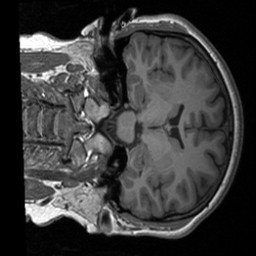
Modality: T1w
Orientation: coronal
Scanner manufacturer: siemens
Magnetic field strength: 3 T
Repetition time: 1.9 s
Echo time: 0.00226 s